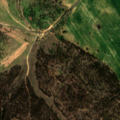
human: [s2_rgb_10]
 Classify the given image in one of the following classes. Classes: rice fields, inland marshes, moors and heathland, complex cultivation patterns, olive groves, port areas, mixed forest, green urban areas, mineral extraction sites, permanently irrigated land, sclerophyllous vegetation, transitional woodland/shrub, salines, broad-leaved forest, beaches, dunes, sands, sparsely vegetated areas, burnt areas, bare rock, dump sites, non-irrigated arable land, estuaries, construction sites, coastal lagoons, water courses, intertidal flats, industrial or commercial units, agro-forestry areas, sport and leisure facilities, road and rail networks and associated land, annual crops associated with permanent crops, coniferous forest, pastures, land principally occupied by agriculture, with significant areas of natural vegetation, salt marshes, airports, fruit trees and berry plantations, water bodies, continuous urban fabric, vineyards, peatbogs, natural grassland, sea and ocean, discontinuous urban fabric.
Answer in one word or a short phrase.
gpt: non-irrigated arable land, pastures, complex cultivation patterns, agro-forestry areas, broad-leaved forest